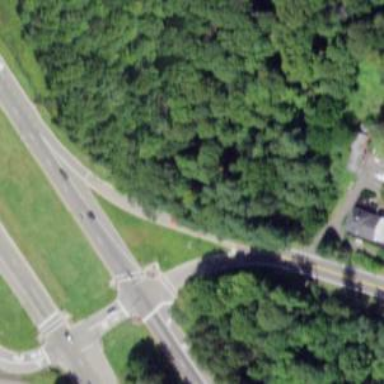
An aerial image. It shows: Trunk link highway.